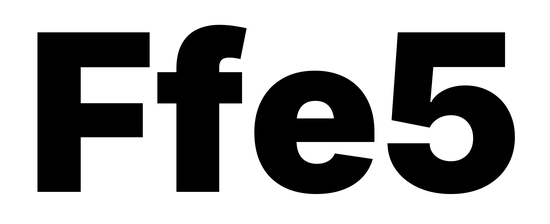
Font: Inter_Black